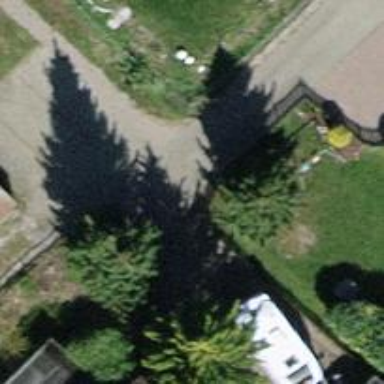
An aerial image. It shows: Driveway made of paving stones.